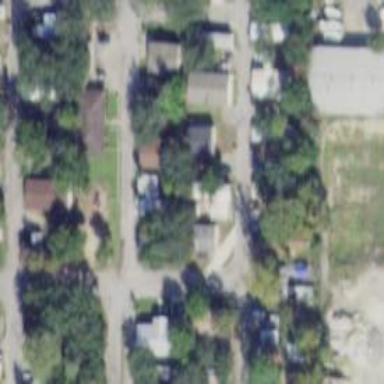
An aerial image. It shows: Residential area known as trailer park.